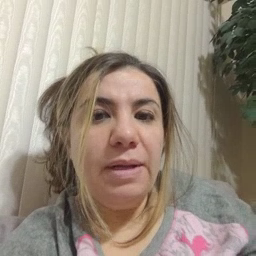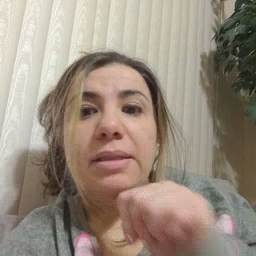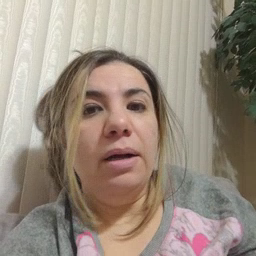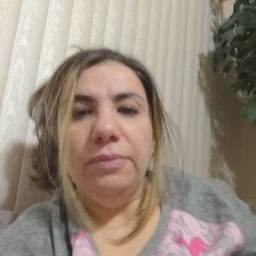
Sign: not